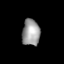
Tissue: lung
Cell type: Fibroblasts
Senescence score: 0.5507
Nuclear area (px): 459
Mean DAPI intensity: 155.889